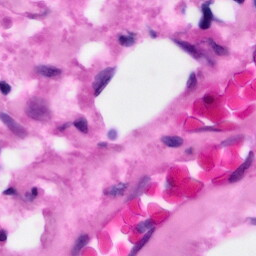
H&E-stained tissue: Pancreatic